Field crop: maize
Growth stage: 2
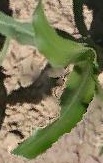
Species: maize